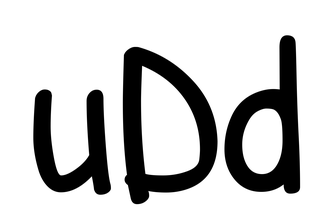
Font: PatrickHand-Regular